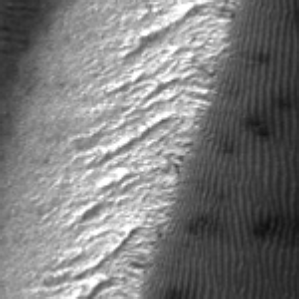
Label: frost